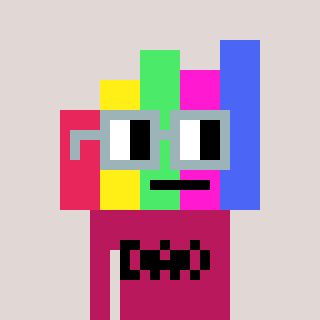
a pixel art character with square dark gray glasses, a bar chart-shaped head and a darkpink-colored body on a warm background